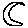
Label: moon